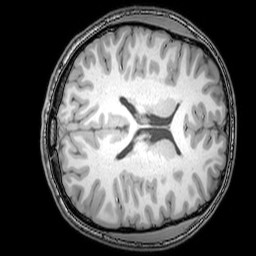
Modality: T1w
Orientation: axial
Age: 21
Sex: male
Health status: healthy
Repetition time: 0.081 s
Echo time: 0.037 s